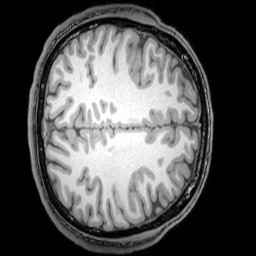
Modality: T1w
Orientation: axial
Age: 20
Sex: male
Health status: healthy
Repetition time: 0.081 s
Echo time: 0.037 s